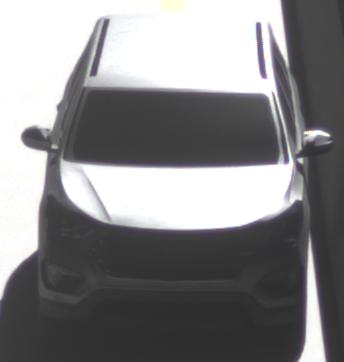
Make: Hyundai
Model: Santa Fe 2.4 GDI
Detailed model: Santa Fe (DM)
Model produced from: 2017/08
Model produced until: 2018/01
Doors: 5
Color: gray
Road condition: dry road
Daytime: morning or afternoon
Contrast: high contrast